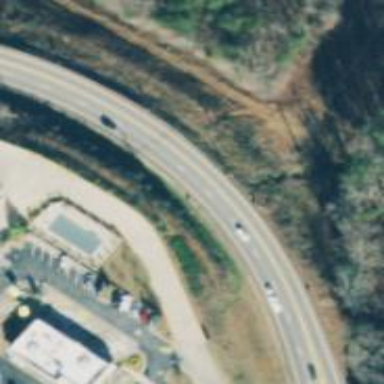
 categorized as trunk highway. The sidewalk is on the left side."